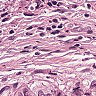
Metastatic tissue present: yes